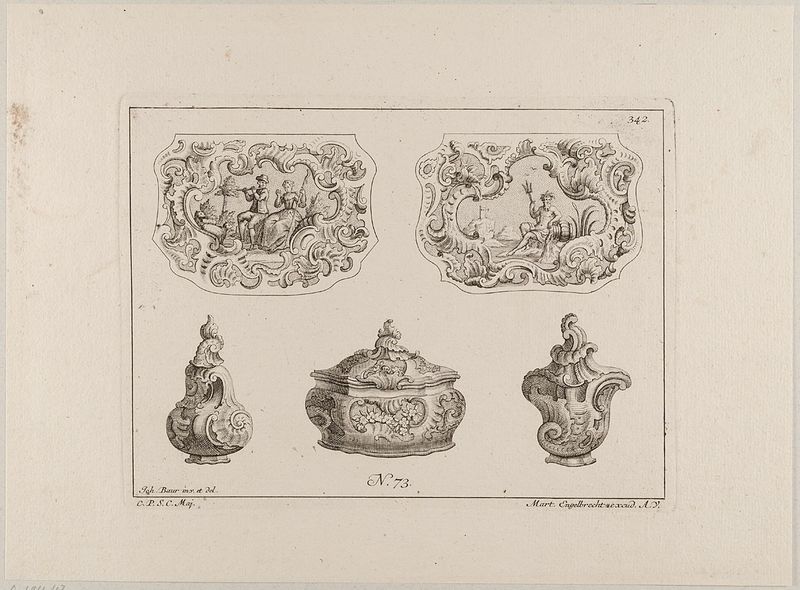
Titel: Dosen
Künstler: Martin Engelbrecht
Standort: Hamburg
Institution: Museum für Kunst und Gewerbe Hamburg
Schlagwörter: geschichte, rokoko, grafik, graphik, fotografie, photographie, dose, druckgraphik, druckgrafik, radierung, trommel, kunstgewerbe, kanister, eimer, kunsthandwerk, rocaille, neptun, style, reproduktionen, industriedesign, druckerzeugnisse, muschelwerk, büchse, gefäß, behälter, ornamentstich, vorlageblätter